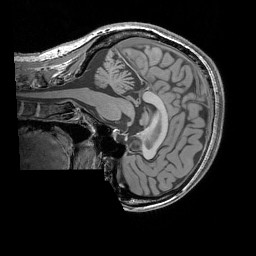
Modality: T1w
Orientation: sagittal
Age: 31
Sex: female
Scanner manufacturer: siemens
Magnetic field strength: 3 T
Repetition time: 1.83 s
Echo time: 0.00303 s